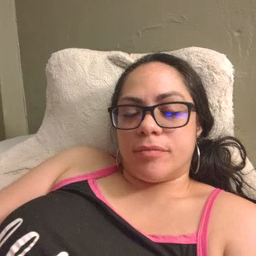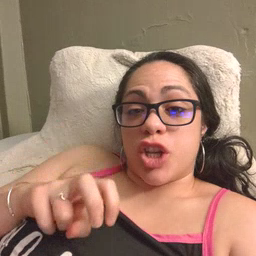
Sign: chair